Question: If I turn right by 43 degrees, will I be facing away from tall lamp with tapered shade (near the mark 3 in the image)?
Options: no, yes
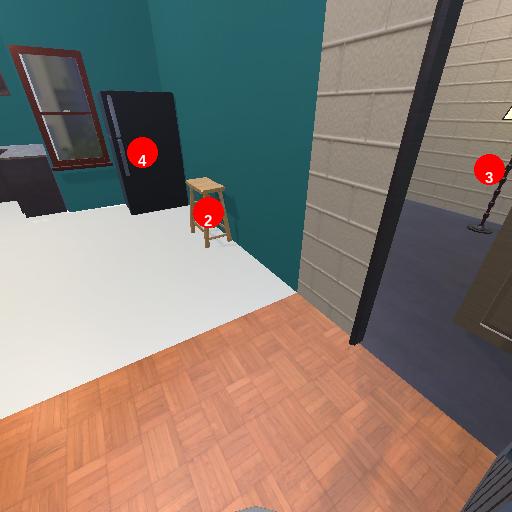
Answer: no